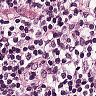
Metastatic tissue present: no